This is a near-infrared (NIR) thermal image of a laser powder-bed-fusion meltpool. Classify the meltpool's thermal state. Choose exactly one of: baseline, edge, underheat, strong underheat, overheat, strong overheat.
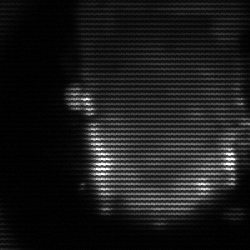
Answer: baseline